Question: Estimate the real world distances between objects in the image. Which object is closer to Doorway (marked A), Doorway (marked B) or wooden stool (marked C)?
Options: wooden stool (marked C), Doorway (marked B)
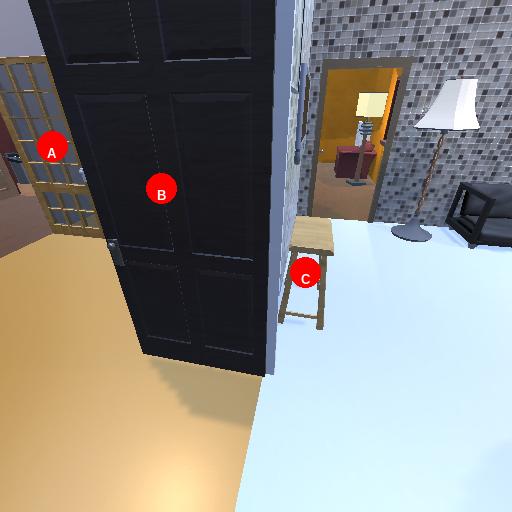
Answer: wooden stool (marked C)